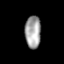
Tissue: prostate
Cell type: T cells
Senescence score: 0.3474
Nuclear area (px): 504
Mean DAPI intensity: 162.77